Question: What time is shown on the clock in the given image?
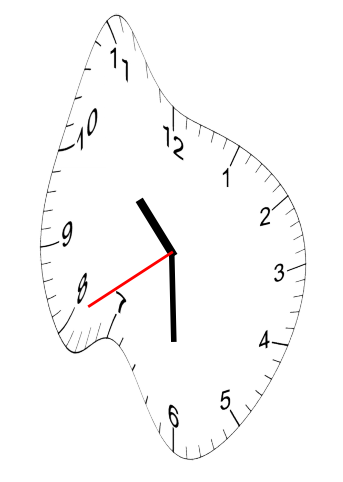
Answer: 10:29:40